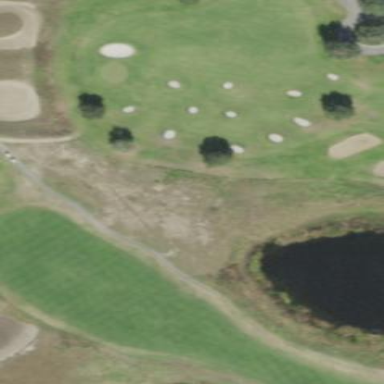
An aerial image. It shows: Golf green pitch on grass land. It is designated for the sport of golf.